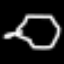
Label: octagon